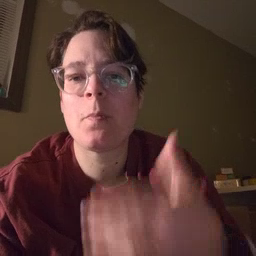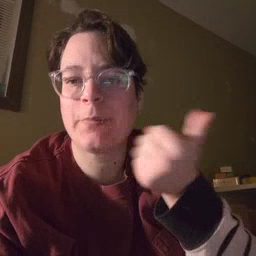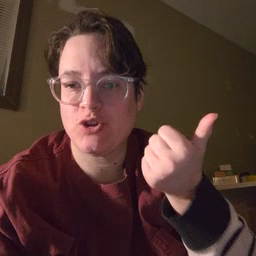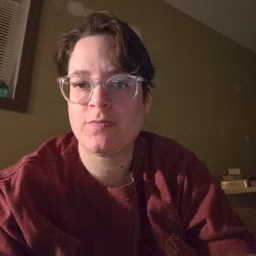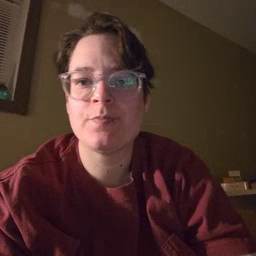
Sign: better